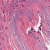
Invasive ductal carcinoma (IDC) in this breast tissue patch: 1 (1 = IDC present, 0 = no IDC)